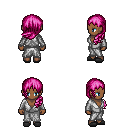
a pixel art fantasy rpg character, female body template, human, dark skin, white robe, teal pants, pink left-swept hairstyle, gray slippers, four views (front, back, left, right), 2x2 character sprite sheet, small pixel art, hard edges, no anti-aliasing